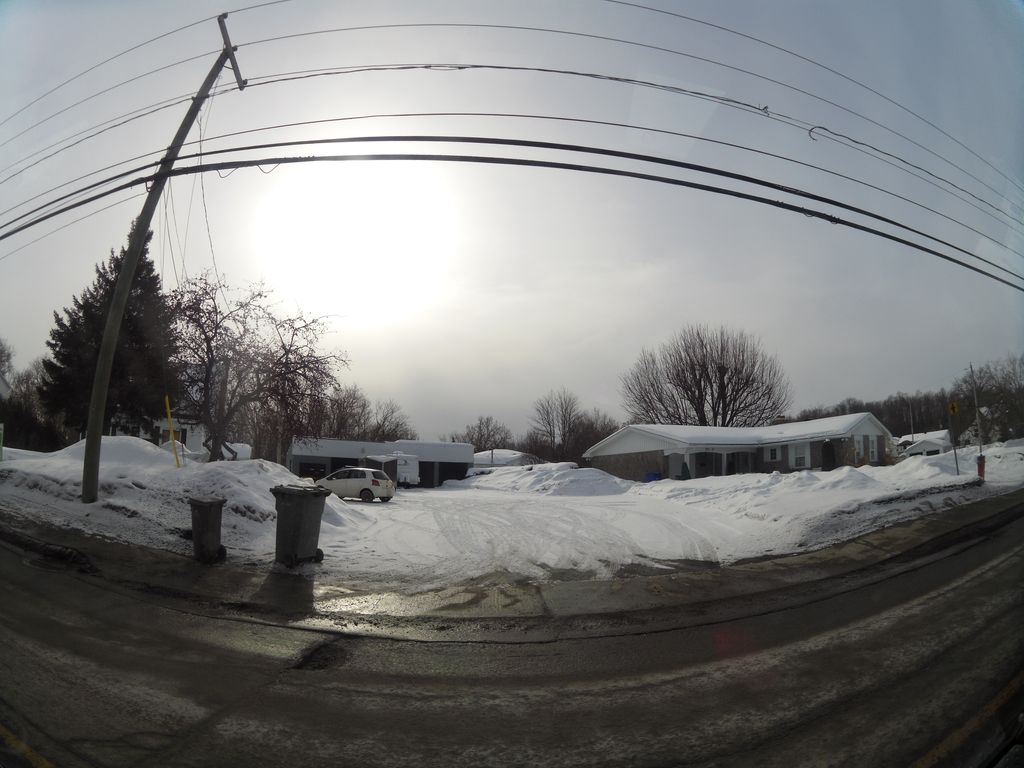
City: ottawa-gatineau